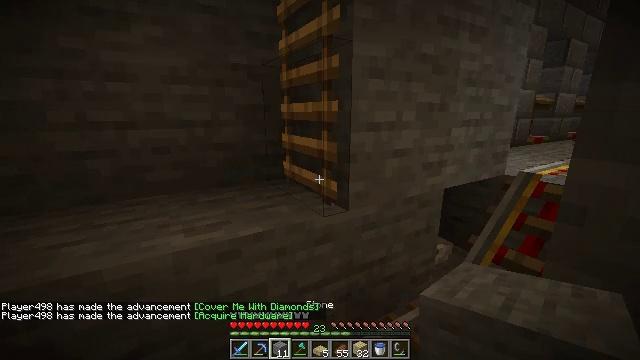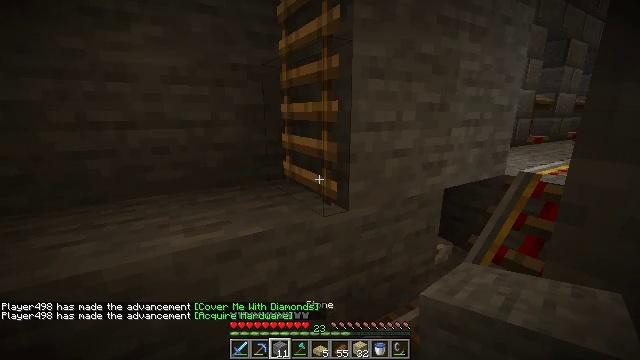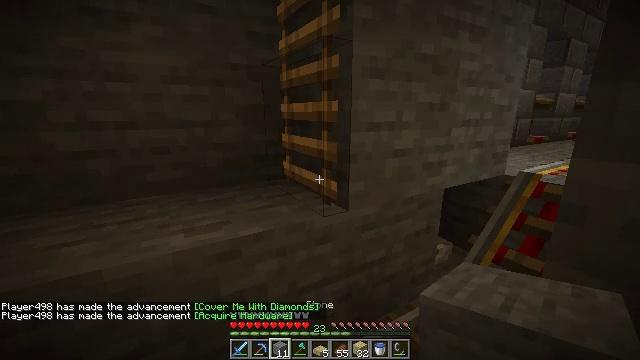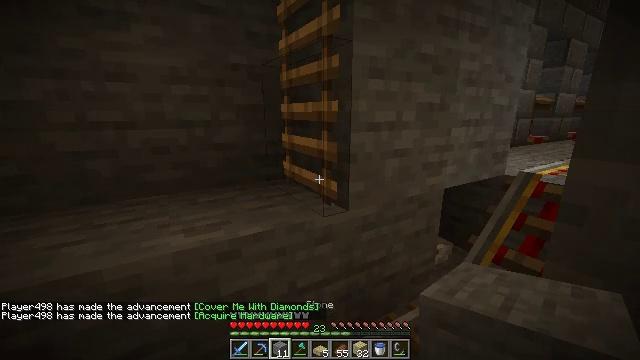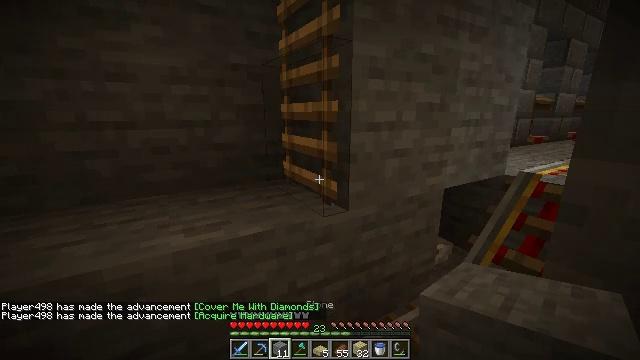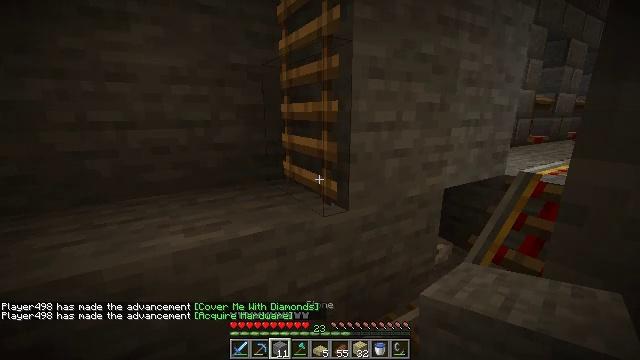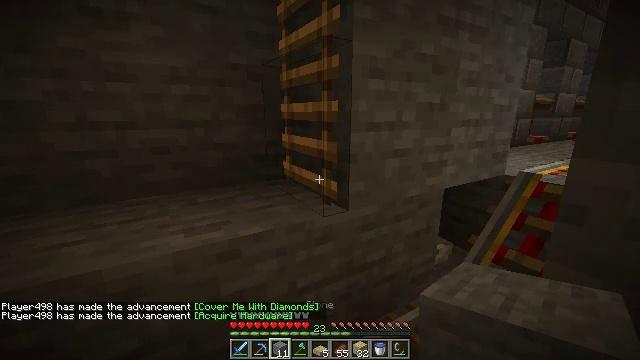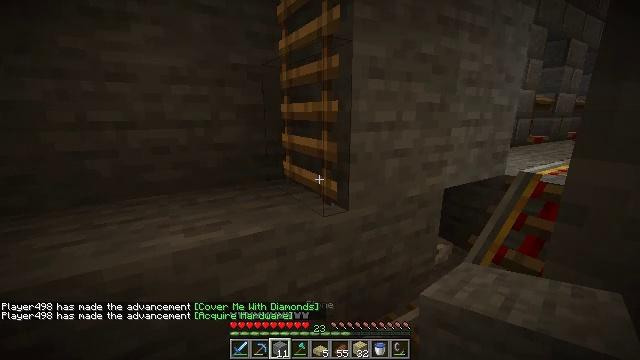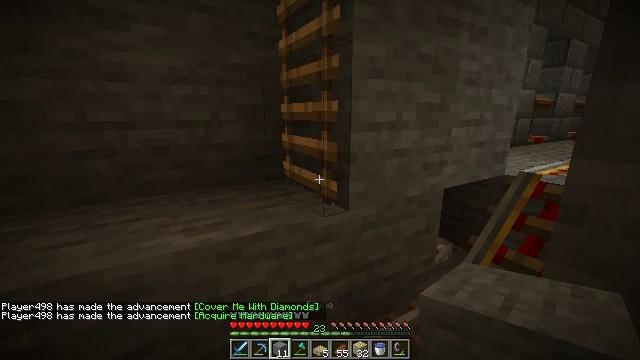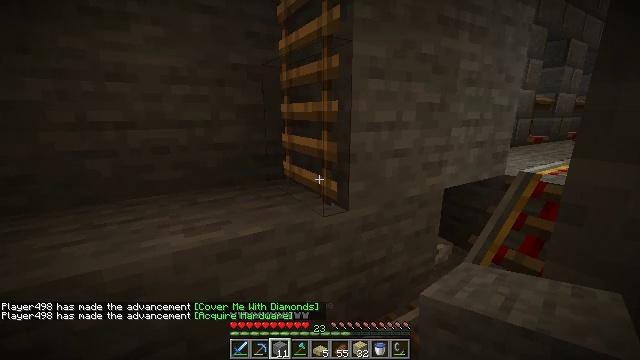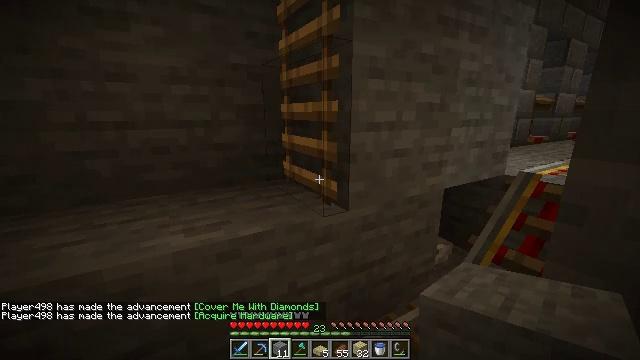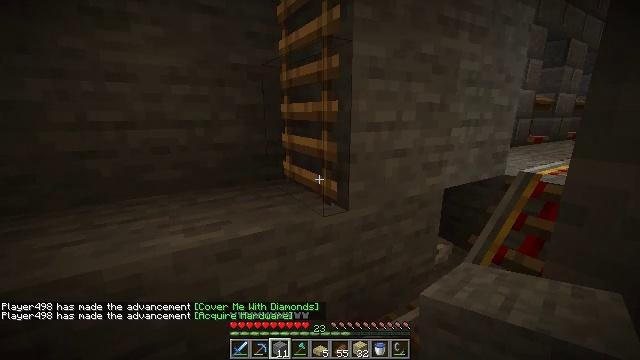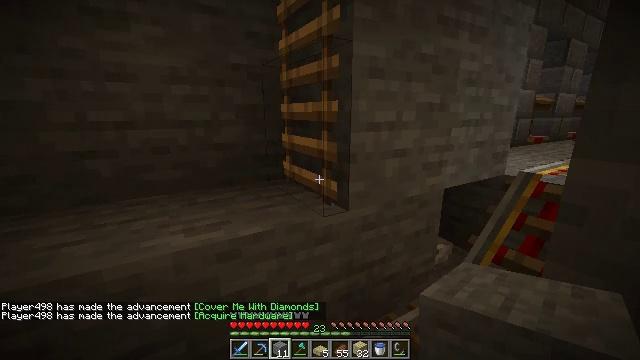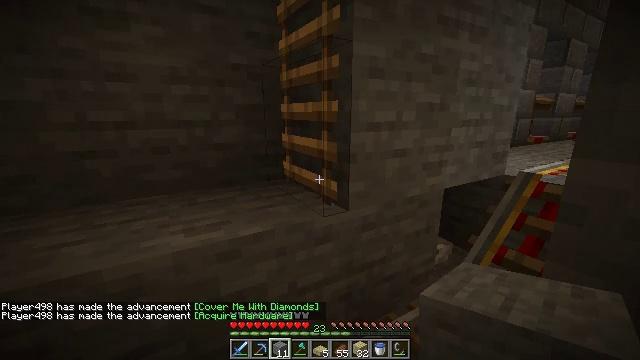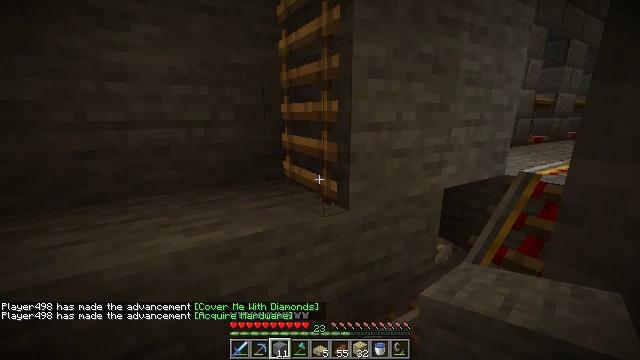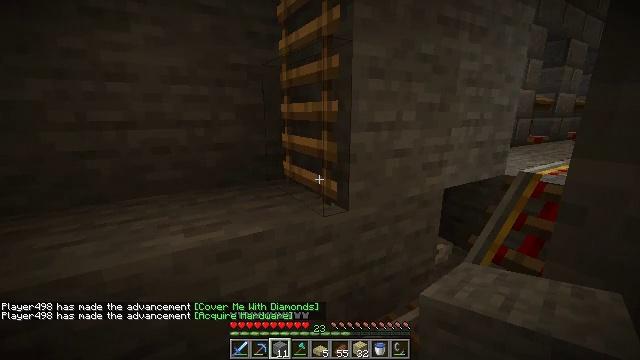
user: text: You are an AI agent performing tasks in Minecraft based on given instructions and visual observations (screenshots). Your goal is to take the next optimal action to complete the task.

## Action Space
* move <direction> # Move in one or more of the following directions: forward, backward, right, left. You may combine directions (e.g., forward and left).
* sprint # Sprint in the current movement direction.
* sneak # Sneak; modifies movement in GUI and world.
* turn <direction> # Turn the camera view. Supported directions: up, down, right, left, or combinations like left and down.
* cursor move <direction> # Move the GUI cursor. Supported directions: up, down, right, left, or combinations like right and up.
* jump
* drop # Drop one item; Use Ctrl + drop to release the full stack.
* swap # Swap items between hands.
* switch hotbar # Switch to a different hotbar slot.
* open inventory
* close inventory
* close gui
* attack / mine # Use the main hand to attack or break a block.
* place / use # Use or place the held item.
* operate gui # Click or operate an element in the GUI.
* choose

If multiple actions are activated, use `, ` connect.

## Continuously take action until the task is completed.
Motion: motion action
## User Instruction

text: Mine the cauldron block.
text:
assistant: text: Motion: no_op
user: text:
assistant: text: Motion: no_op
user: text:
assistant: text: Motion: no_op
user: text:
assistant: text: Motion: no_op
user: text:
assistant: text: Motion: no_op
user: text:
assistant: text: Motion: no_op
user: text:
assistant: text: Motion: no_op
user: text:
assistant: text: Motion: no_op
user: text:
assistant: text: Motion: no_op
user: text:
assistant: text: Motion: no_op
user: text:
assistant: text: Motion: no_op
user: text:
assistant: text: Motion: no_op
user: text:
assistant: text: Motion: no_op
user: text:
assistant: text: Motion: no_op
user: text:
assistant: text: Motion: no_op
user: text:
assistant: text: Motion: no_op
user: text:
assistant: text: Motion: no_op
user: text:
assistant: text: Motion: no_op
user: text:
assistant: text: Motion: no_op
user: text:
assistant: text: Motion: no_op
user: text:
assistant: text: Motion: no_op
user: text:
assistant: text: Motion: no_op
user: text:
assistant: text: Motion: no_op
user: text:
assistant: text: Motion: no_op
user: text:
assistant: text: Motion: no_op
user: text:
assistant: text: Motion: no_op
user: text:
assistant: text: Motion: no_op
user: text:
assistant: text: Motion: no_op
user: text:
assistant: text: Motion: no_op
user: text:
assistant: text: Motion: no_op